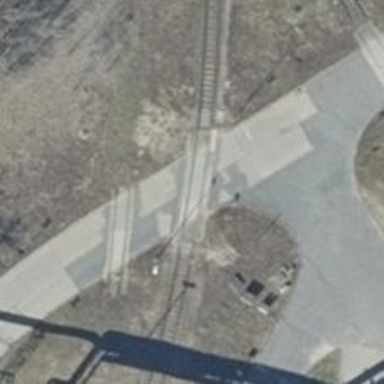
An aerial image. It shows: Level crossing along the railway.